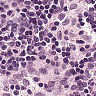
Metastatic tissue present: no